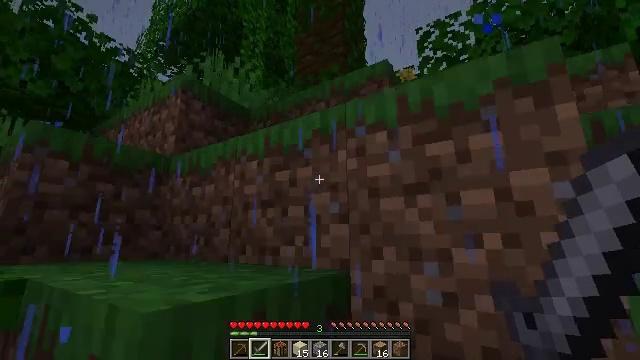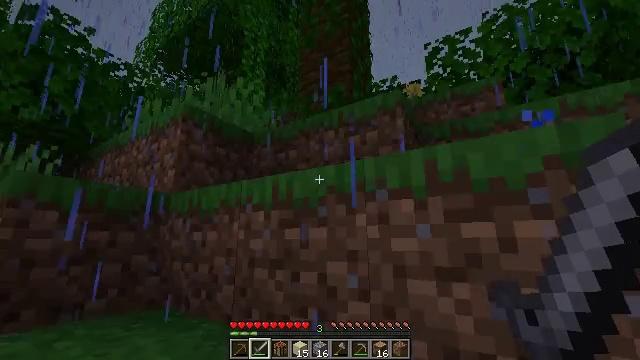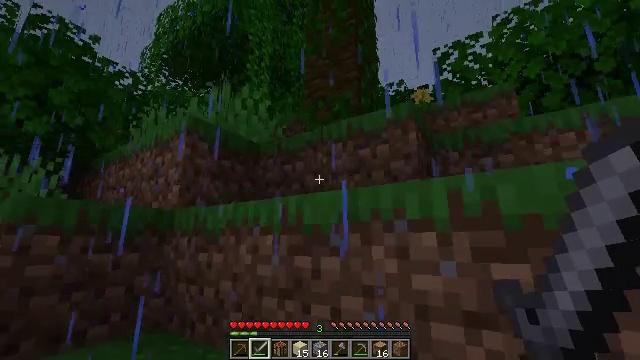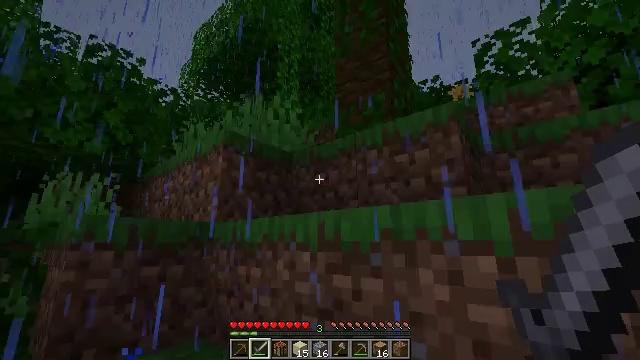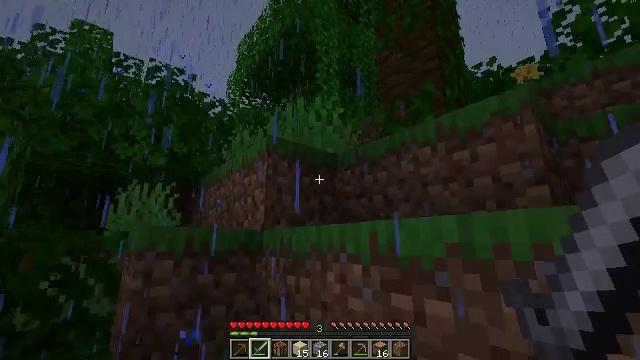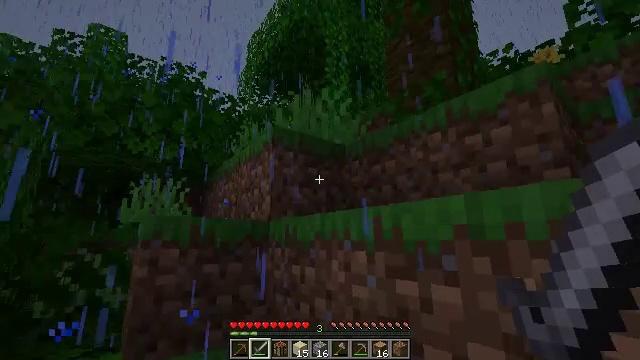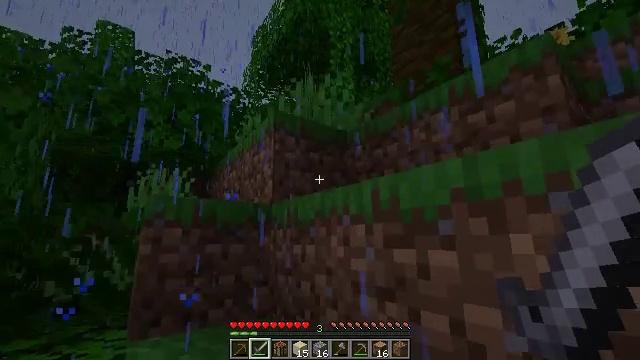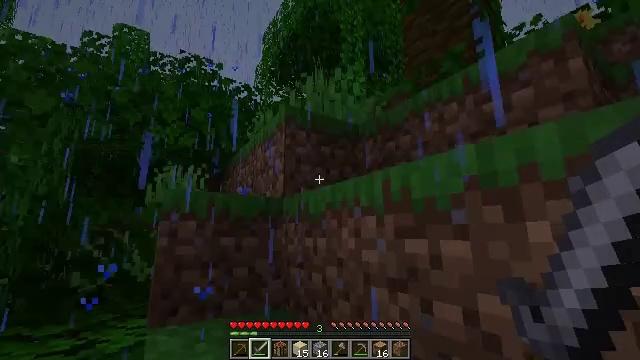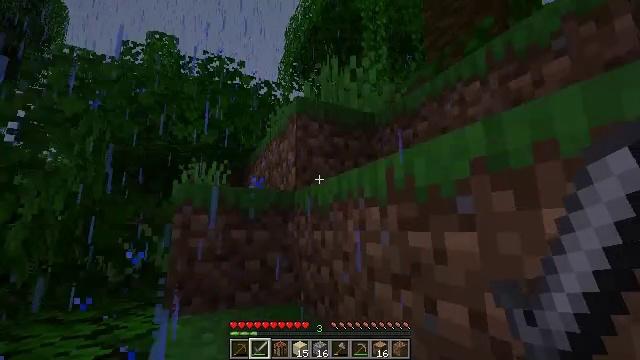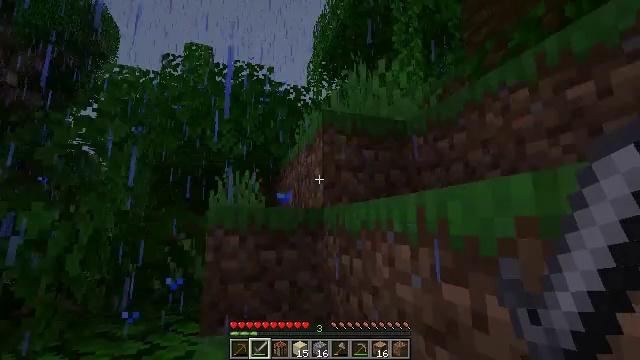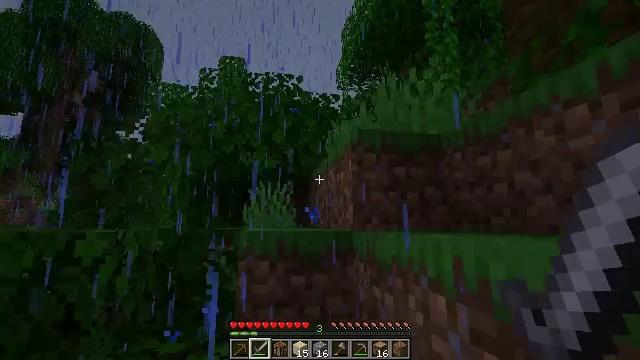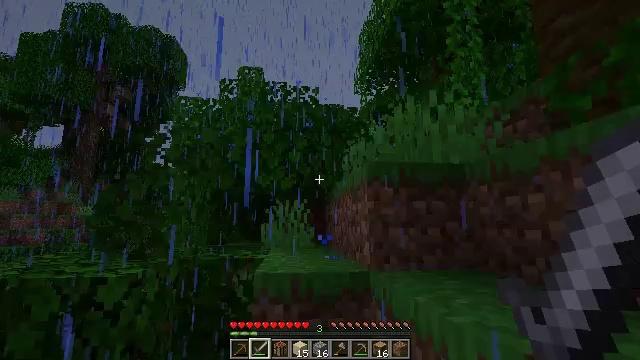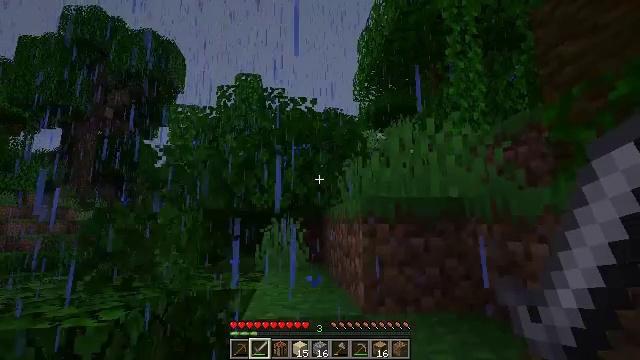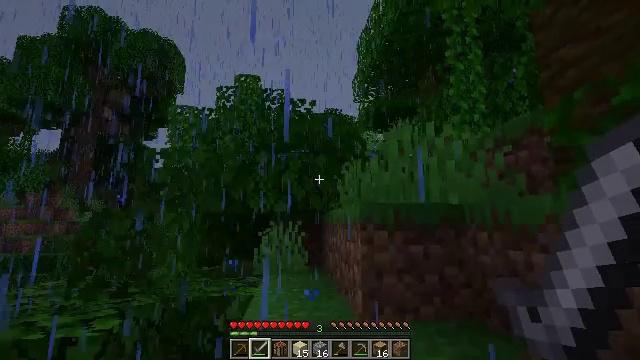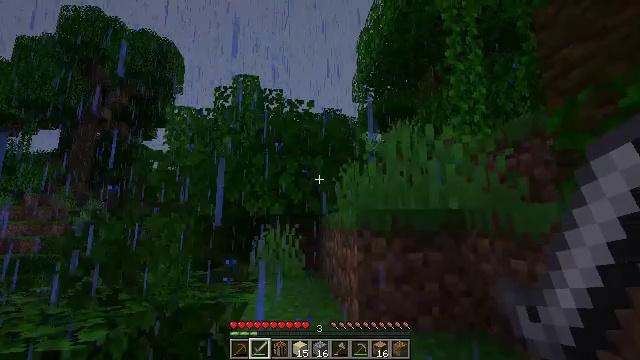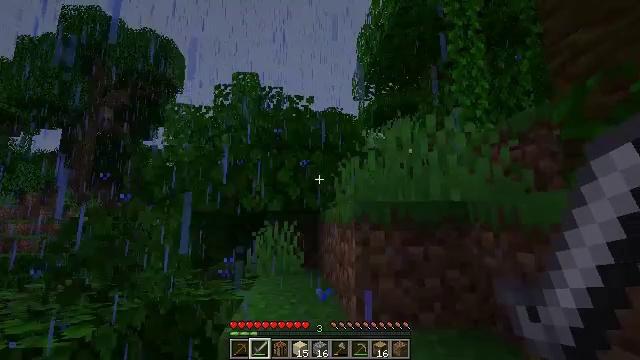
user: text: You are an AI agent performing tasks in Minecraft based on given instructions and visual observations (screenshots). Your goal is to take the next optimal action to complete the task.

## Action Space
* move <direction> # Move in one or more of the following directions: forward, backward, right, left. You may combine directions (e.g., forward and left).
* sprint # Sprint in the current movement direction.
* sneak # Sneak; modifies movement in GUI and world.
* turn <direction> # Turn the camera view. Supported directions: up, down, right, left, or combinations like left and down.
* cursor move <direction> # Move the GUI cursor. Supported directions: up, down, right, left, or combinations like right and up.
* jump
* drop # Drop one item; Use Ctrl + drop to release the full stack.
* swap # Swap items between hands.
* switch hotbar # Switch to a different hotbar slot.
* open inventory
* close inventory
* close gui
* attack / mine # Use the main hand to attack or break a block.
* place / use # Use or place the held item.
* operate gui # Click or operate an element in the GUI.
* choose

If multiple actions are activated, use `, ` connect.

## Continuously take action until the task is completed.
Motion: motion action
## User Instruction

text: Gather vines from trees or structures.
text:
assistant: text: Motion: move forward, jump
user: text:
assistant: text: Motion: move forward, jump
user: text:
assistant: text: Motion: move forward, turn left, jump
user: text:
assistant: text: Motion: move forward, turn left, jump
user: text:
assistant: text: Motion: move forward, turn left, jump
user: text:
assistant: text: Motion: move forward, turn left, jump
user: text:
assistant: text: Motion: move forward, turn left, jump
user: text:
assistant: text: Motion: move forward, turn left and down, jump
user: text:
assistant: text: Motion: move forward, turn left and down, jump
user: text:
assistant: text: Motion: move forward, turn left, jump
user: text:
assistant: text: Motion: move forward, turn left, jump
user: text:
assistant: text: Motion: move forward, jump
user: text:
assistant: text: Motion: move forward, jump
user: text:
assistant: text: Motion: move forward, jump
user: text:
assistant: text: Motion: move forward, jump
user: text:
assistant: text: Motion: move forward, jump
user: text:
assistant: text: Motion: move forward, turn right, jump
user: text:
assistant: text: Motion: move forward, jump
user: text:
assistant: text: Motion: move forward, turn right, jump
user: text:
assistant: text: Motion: move forward, jump
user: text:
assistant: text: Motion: move forward, jump
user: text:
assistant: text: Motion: move forward, jump
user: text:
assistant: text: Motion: move forward, jump
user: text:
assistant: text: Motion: move forward, jump
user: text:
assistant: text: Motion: move forward, turn right, jump
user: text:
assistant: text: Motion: move forward, turn right and down, jump
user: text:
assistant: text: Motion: move forward, turn right, jump
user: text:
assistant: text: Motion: move forward, turn right, jump
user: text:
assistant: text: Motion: move forward, jump
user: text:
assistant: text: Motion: move forward, jump